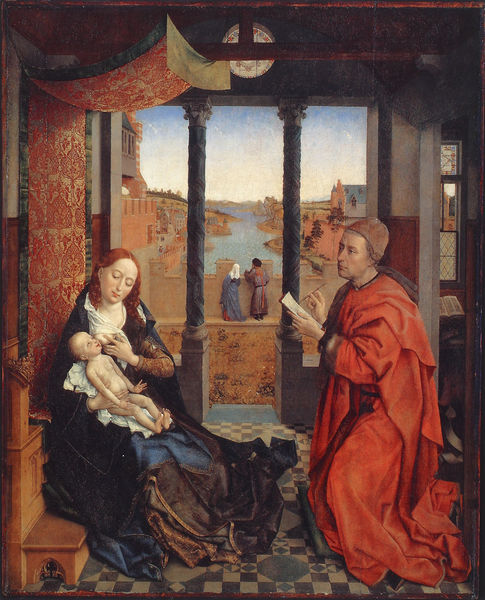
Titel: Der hl. Lukas malt die Madonna
Künstler: Rogier van Weyden
Institution: Boston, Museum of Fine Arts
Schlagwörter: blau, himmel, wasser, fluss, menschen, paris, säulen, weiss, ausblick, rot, ornament, häuser, kind, balken, rodin, buch, stillen, christus, jesus, baldachin, maria, madonna, kanzler, brüpstung